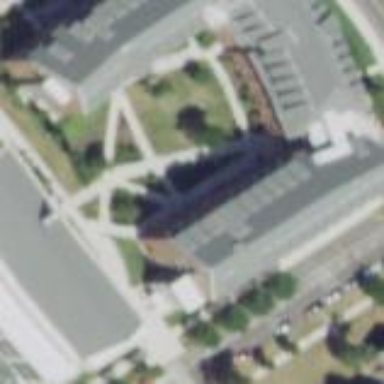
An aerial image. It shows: Dormitory building.